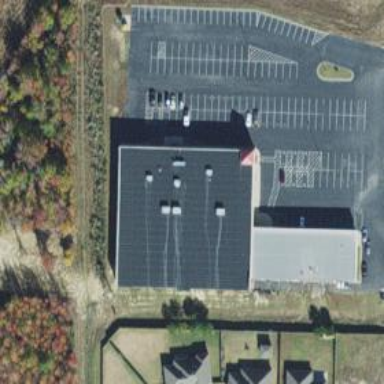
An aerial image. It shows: Building housing bowling alley.